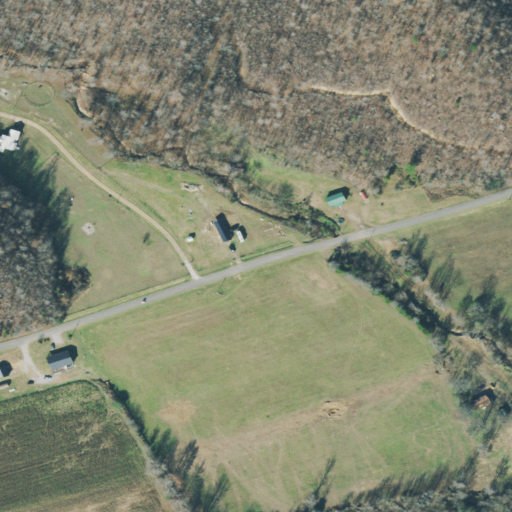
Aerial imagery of valley in Tennessee named Breece Hollow containing pasture, deciduous forest, open development, cultivated crops, low intensity development, and mixed forest